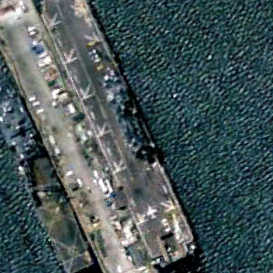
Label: assault